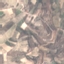
Label: PermanentCrop